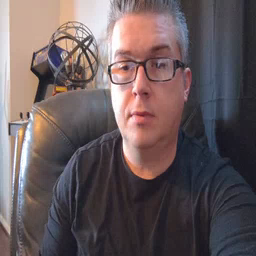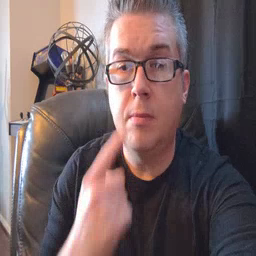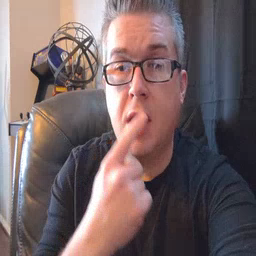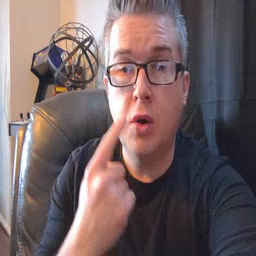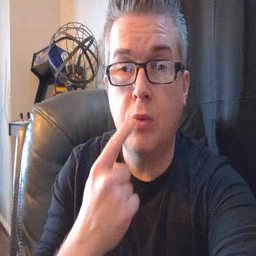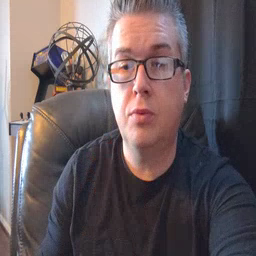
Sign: mouth